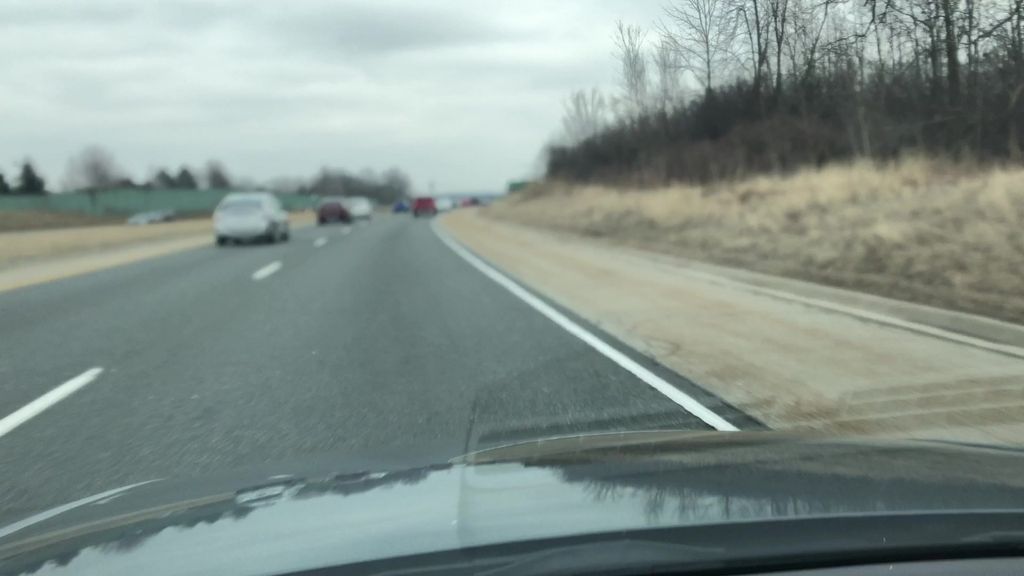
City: hamilton